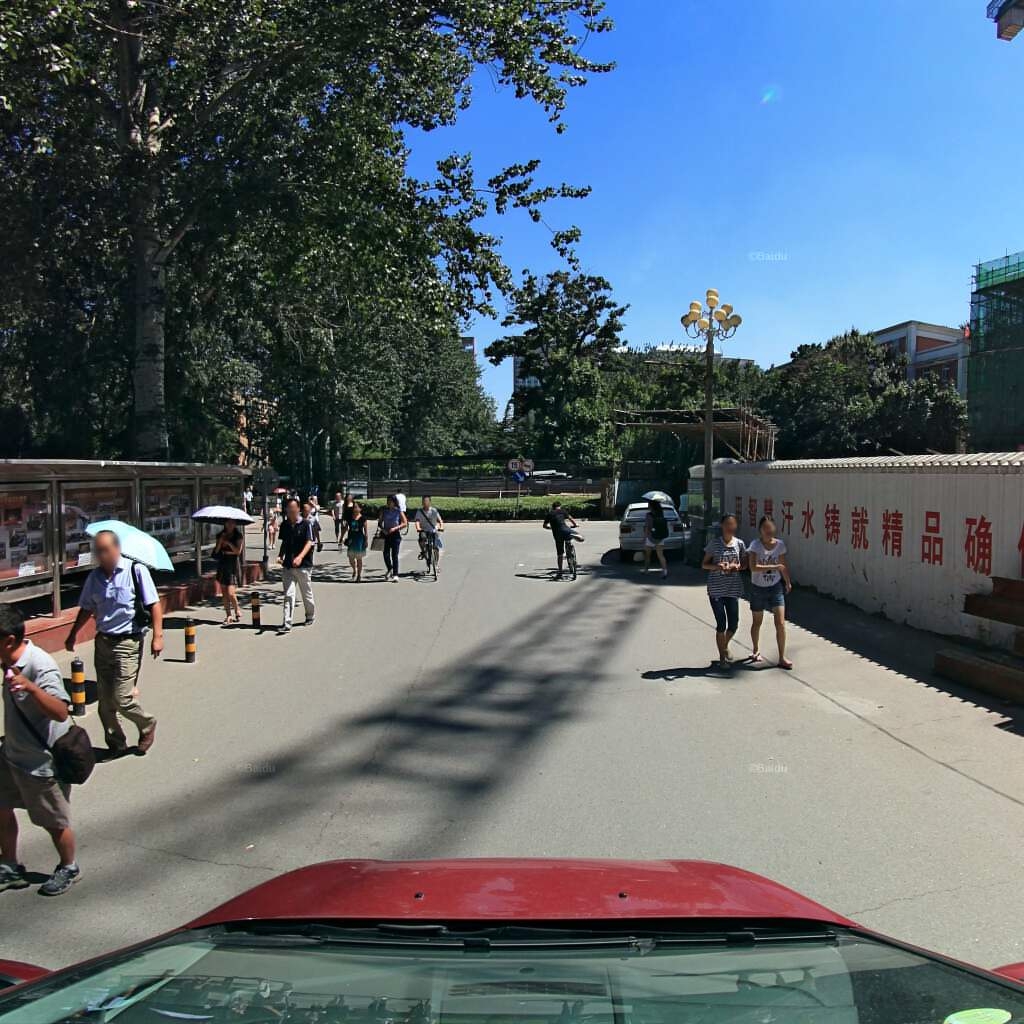
Region: Haidian
Road damage annotations: longitudinal crack, transverse crack, transverse crack, transverse crack